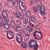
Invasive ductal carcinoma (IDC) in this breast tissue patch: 0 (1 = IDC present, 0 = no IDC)